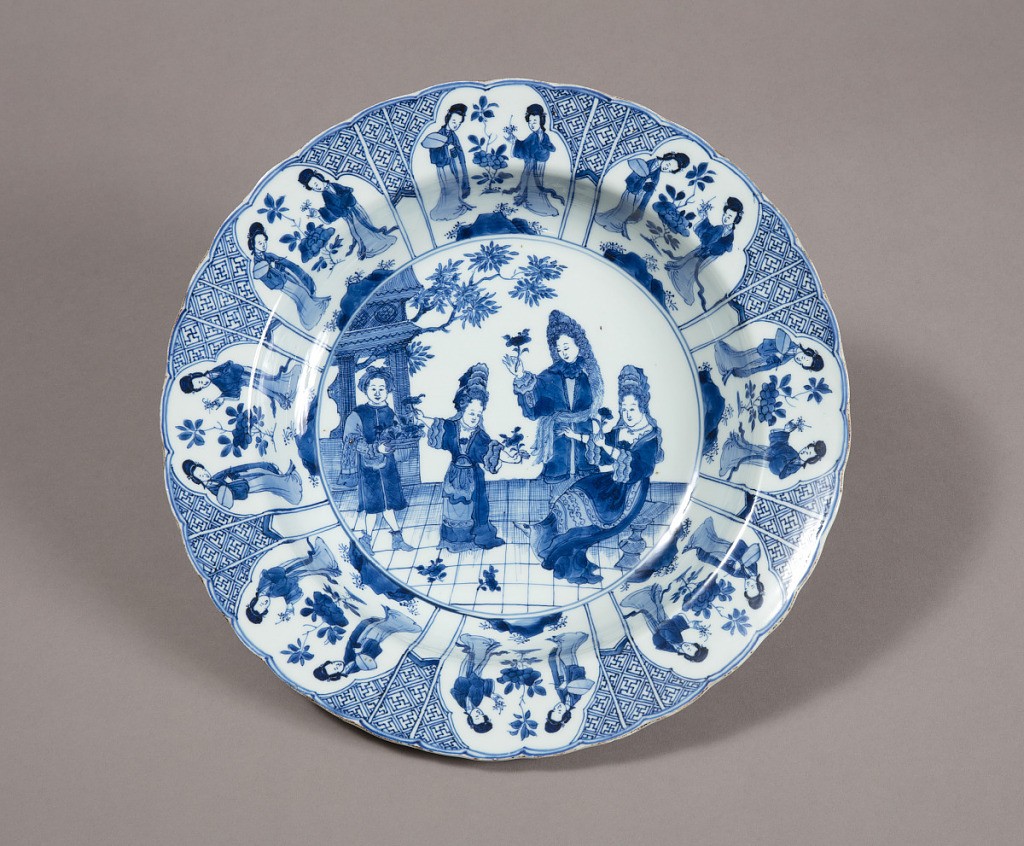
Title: Basin
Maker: Unknown, Chinese
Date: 1685–1700
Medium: porcelain
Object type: basin
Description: Chinese export blue and white deep bowl, or basin. The central scene of the interior is painted in deep underglaze blue with European court ladies standing on a terrace strewn with flowers, each holding a floral sprig to smell while a servant to one side bears a basket of more flowers. The exterior is decorated with freely painted with floral sprigs.